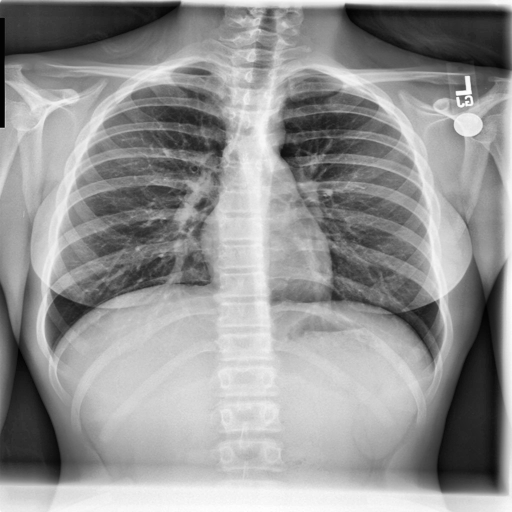
Finding: NORMAL